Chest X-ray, PA view. Patient: 55 years old, sex F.
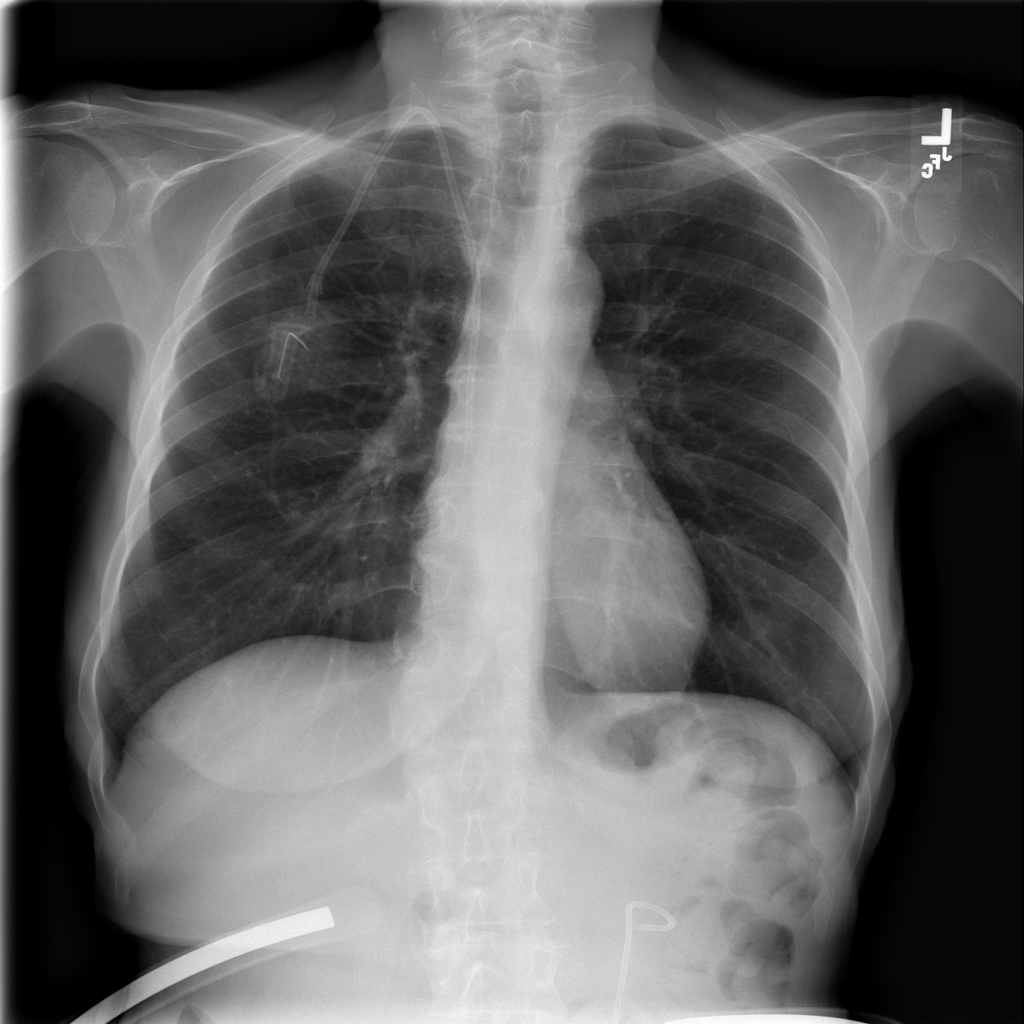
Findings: No Finding